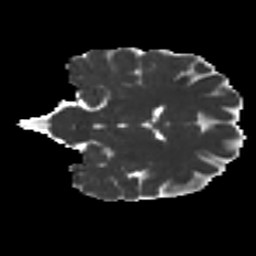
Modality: MD
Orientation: coronal
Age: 33
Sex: female
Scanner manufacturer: ge
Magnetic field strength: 3 T
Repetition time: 7.8 s
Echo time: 0.0642 s